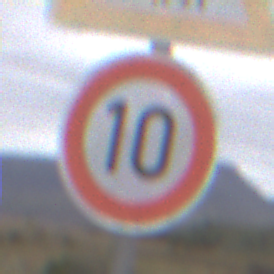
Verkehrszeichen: Geschwindigkeit10
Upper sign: ViehtriebRechts
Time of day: Midday
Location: Outdoor (Nature)
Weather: Overcast
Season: NotSpecified
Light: Natural